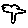
Label: tree